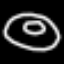
Label: donut